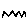
Label: zigzag